Question: I have installed Fabric (Crashlytics) plugin for Eclipse, set up single project to use Crashlytics. 4 dependency projects were created under that project, they got imported to the workspace, everything worked fine.
I wanted to set up second project, which is in the same workspace, to use Crashlytics. Did the Crashlytics initialization via the plugin, and got the same 4 Fabric dependency projects imported into workspace, just with "_2" appended to the name, see the image below.

If I close the auto-generated projects, I get build errors.
My questions:
1. How can I have multiple projects using Crashlytics in the same eclipse workspace? Is it possible to have Crashlytics in a project without importing those 4 generated projects to workspace?
2. Does there exist a standalone Crashlytics SDK, which could be installed without eclipse (or another IDE) plugin? This way I could add the same Crashlytics library projects to the multiple android projects.
Thank you .
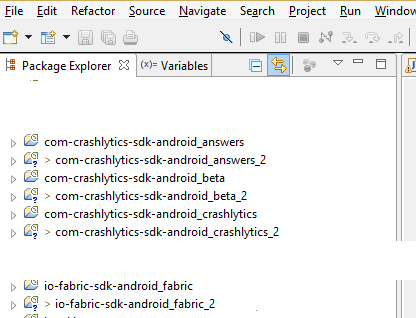
Answer: The workaround that I have found is to save Fabric (Crashlytics) generated projects to some location and delete the auto imported ones.
In your Fabric enabled project you will have "kits.properties" file. You can comment out the last line, which specifies the crashlytics version. This will prevent that project from re-generating and importing fabric libraries to your workspace. The file should look something like this:
'''
# This file describes the kits for your project.
# Commit this and the kits folder into source control.
#com.crashlytics.sdk.android:crashlytics:2.2.2
'''
After that, you can import previously saved projects to the workspace and add them as dependencies to your android project. You can add them to multiple projects, this solves the multiple auto generated projects problem.